Question: I don't understand the following behaviour:
This is a text file:
'''
example.txt
12345 4321 hello hello this is a test blobb
14324 2131 another test , incoming ! blubb
52341 1231 last test now shutting down bla
...
'''
It consists of x rows of text, 4 tab-separated columns each. I only need the first three, so I used awk (for the first time):
'''
awk '{FS=" "; OFS=" "; print $1,$2,$3}' < example.txt > excerpt.txt
'''
The result is this:
'''
excerpt.txt
12345 4321 hello
14324 2131 another test , incoming !
52341 1231 last test now shutting down
...
'''
The first entry does not contain the full third column, and printing '$1,$2,$3,$4' gives '12345 4321 hello hello' for the first row. So, apparently it separates at whitespace (both after the first and the second 'hello'), and not at tab. I checked if a tab snuck in there, but that was not the case:

I find this very confusing, since it works correctly for all other rows.
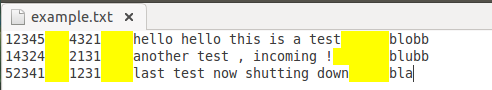
Answer: You are setting the field separators on every line. Then, 'awk' reads the record (line) but in the way it was when the cursor reached it, so the first time you are setting it is is to apply to the first record.
Since the default field separator is a space, on the first line it uses it. Then, from the second record, it takes into account what was previously set.
You need to set it either in the 'BEGIN' block or before (the effect is the same):
'''
awk 'BEGIN{FS=OFS=" "} {print $1,$2,$3}' example.txt > excerpt.txt
awk -F" " -v OFS=" " '{print $1,$2,$3}' example.txt > excerpt.txt
'''
Alternatively, you can also "recompile" the record with something like '$1=$1'. This reinterprets the record based on the current field separators. So this should work as well:
'''
awk '{FS=OFS=" "; $0=$0; print $1,$2,$3}' example.txt > excerpt.txt
'''
### Test
Testing the last thing, on recompiling the field.
'''
$ cat a
hello this is me and
here we are doing some awk
$ awk '{FS=" "; print $2}' a
this
doing some awk
$ awk '{FS=" "; $0=$0; print $2}' a
is me and
doing some awk
'''